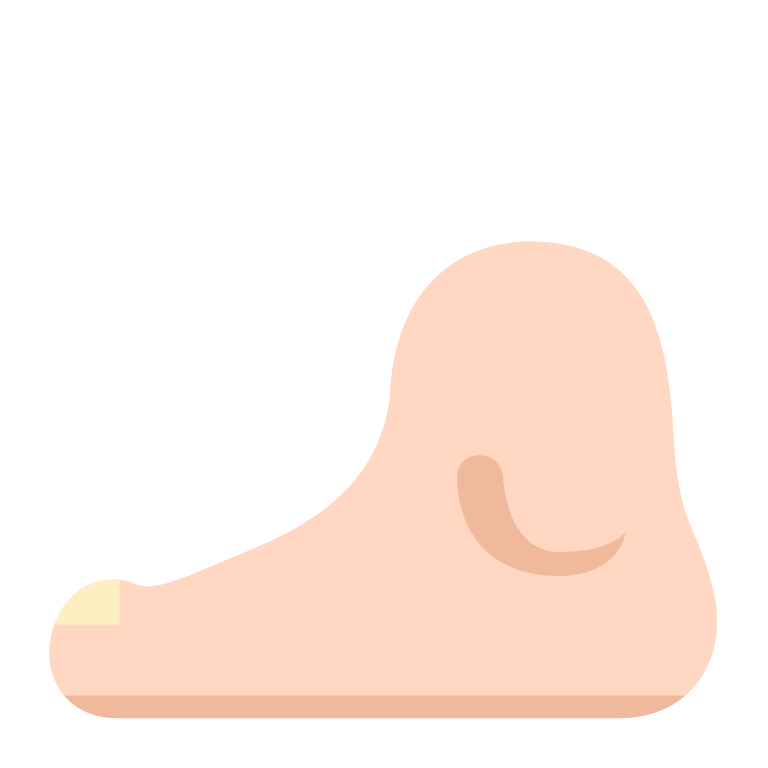
foot flat